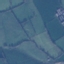
Land use / land cover: Pasture